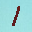
Label: 1